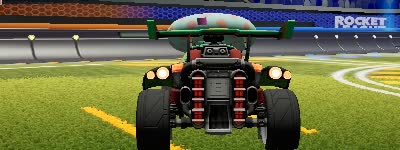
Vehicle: octane